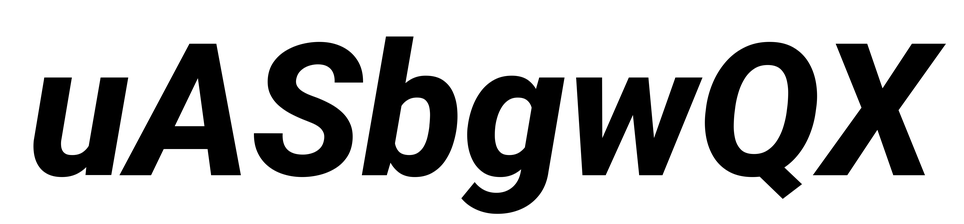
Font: Roboto-Italic_ExtraBold_Italic